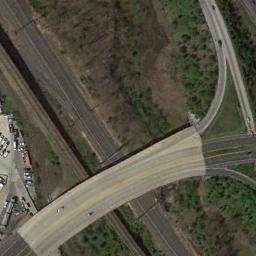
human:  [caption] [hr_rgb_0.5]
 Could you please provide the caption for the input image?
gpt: The overpass is next to some trees with some cars .

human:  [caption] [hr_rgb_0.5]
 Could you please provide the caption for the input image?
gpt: The cross-line overpass is over the road and the railway .

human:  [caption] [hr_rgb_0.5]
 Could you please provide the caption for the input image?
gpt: There are four large trucks on the overpass .

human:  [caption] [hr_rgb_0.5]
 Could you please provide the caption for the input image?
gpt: There are many cars beside the overpass .

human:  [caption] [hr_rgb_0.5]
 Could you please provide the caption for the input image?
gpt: There are some green trees and brown trees beside the overpass .